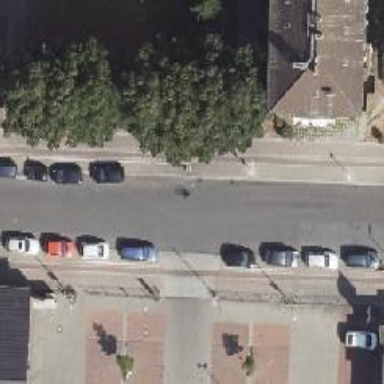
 with half of the parking space on the kerb."